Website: bh-photo
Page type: payment
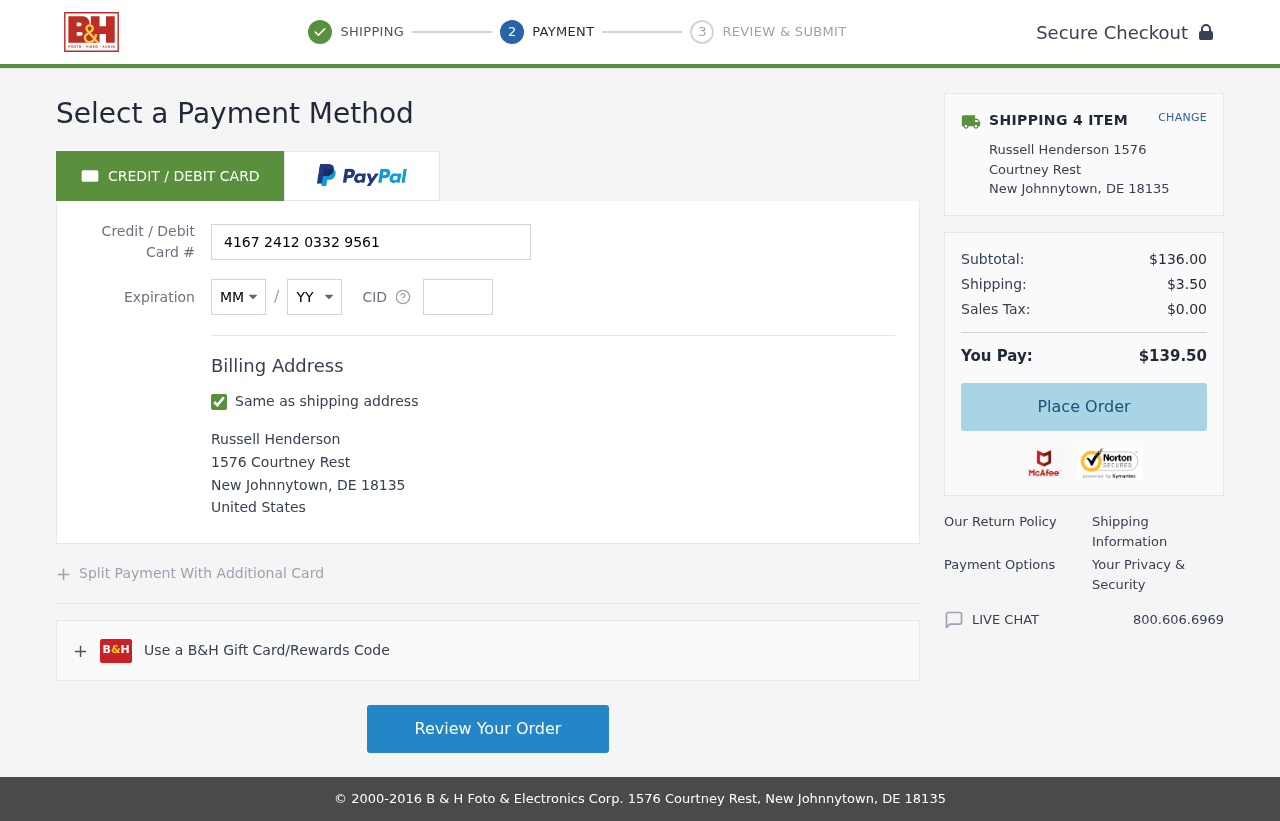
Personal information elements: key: PII_CARD_CVV
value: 067
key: PII_CARD_EXPIRY_MONTH
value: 12
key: PII_CARD_EXPIRY_YEAR
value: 29
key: PII_CARD_NUMBER
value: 4167 2412 0332 9561
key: PII_CITY
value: New Johnnytown
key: PII_COUNTRY
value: United States
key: PII_FULLNAME
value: Russell Henderson
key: PII_POSTCODE
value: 18135
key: PII_STATE_ABBR
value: DE
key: PII_STREET
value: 1576 Courtney Rest
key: PII_FULLNAME2
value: Russell Henderson
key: PII_CITY2
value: New Johnnytown
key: PII_STATE_ABBR2
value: DE
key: PII_POSTCODE_FULL
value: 18135
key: PII_POSTCODE_NUMERIC
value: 18135
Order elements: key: ORDER_NUM_ITEMS
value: SHIPPING 4 ITEM
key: ORDER_SUBTOTAL
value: $136.00
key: ORDER_SHIPPING_COST
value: $3.50
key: ORDER_TAX
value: $0.00
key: ORDER_TOTAL
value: $139.50